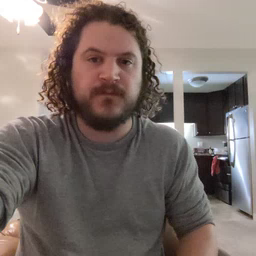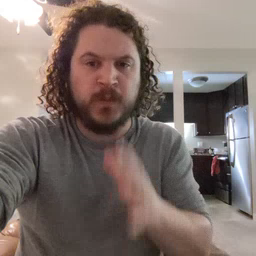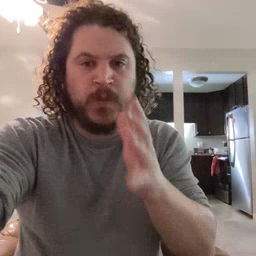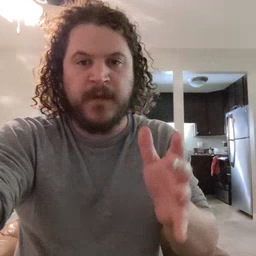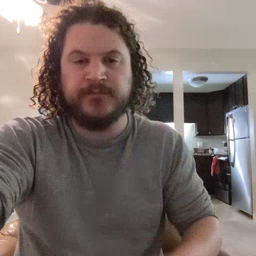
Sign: grandma